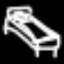
Label: bed